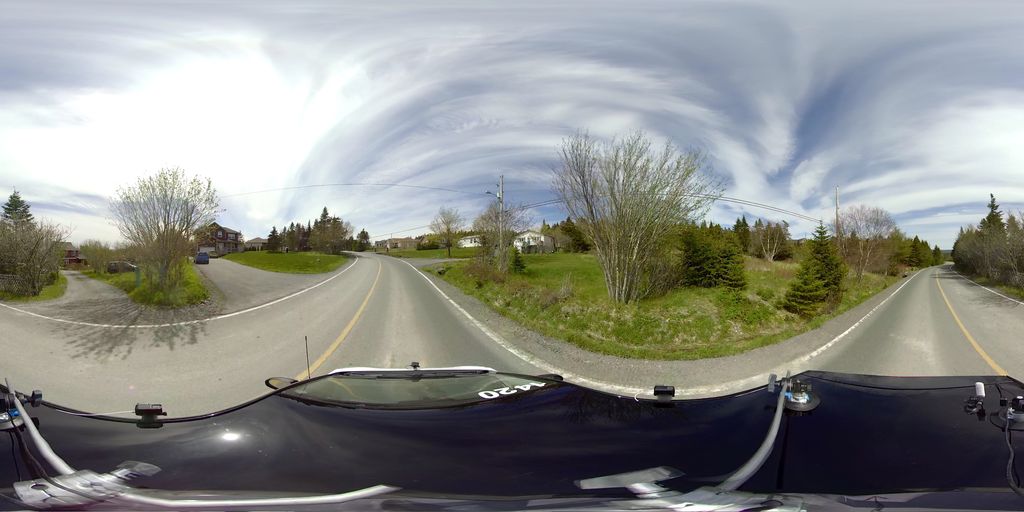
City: st_johns